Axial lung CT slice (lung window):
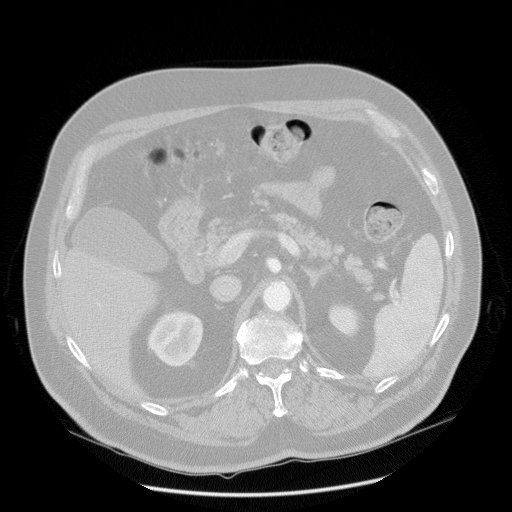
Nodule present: no